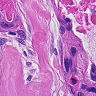
Metastatic tissue present: yes